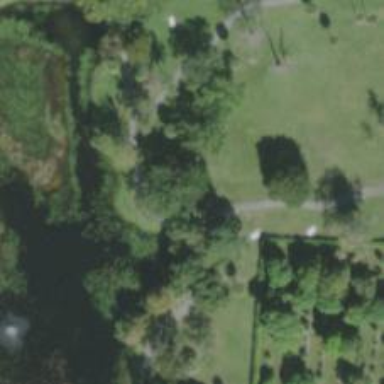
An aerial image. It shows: Disc golf hole.